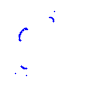
Particle: proton